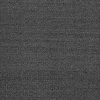
Atmospheric dust classification: dusty